Question: Right now I'm stuck how to manage to build a specific Activity in my app. I've added an image so I can explain my problem:

So first of all: all the content will be loaded from an API. "Static text" in my image means that I can define these parts in my activity.xml and don't have to do that in my Activity.java because these parts will be always the same for the screen (meaning the size of the elements, the content will be loaded from my API).
The green box should be horizontal scrollable or not depending how many boxes have to be shown here (1 to 3 possible).
The blue box will be generated in my Activity (in the end it should look like a table) and I want to define the layout of a single row in a separate xml (e.g. table_row.xml) so I could change it easily. This table can have up to 100 rows depending on how many are returned by the API.
So my problem right now is: Obviously this whole layout has to be scrollable so my first idea was to use ScrollView and a LinearLayout as child. But I read here on stackoverflow that the performance will be really poor if you use LinearLayout and add Views to it. So everyone recommended using a ListView for this part (meaning the blue box for my Activity). But that would mean only my blue box will be scrollable as you should not use a ListView in a ScrollView.
So my question is: How can I make this whole screen scrollable with a table dynamic in size without losing performance?
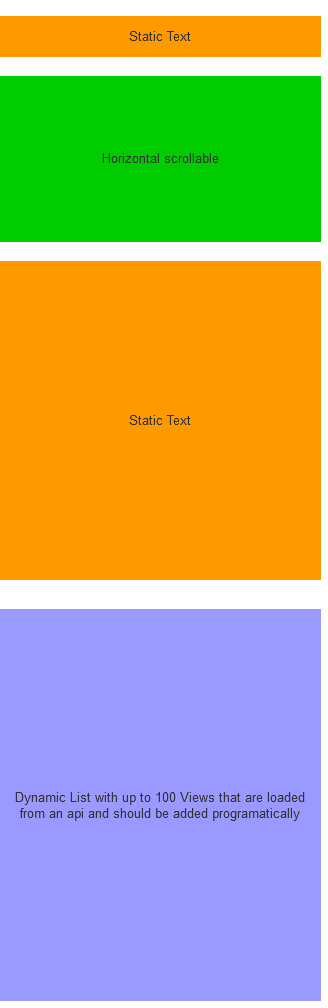
Answer: Put the first three layouts as 'ListView' and make your blue box layout as the list view. By this you'll be able to scroll the complete 'View' i.e. Blue Box, however the first three layouts will be static and won't scroll.